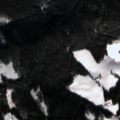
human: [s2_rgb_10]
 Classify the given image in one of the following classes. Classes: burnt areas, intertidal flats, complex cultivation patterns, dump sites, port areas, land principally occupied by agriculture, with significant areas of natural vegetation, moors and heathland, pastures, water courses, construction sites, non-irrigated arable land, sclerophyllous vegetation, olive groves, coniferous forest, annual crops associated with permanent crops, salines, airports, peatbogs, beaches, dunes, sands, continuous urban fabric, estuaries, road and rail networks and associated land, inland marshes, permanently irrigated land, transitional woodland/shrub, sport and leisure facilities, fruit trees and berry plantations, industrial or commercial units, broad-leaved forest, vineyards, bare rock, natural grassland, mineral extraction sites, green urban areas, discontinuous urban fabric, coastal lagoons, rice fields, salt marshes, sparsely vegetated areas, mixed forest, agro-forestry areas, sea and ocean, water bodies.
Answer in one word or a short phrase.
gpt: pastures, coniferous forest